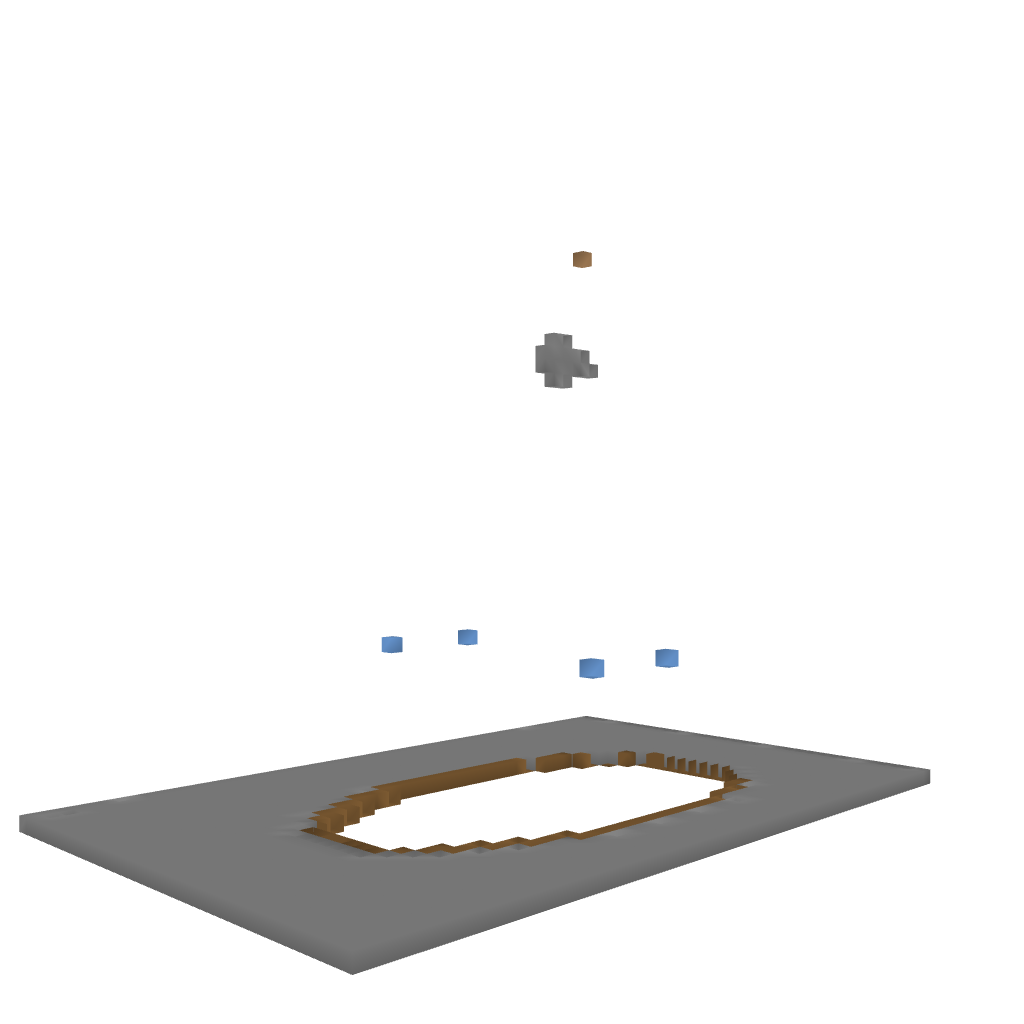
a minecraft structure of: Flushable Toilet - By Cybersneeze bad low quality